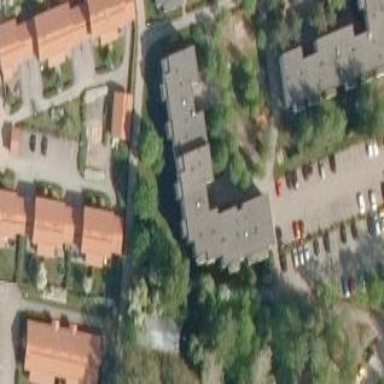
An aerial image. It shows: Residential building with apartments.